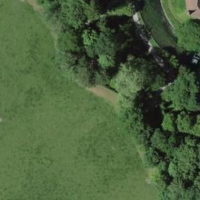
EUNIS habitat code: 25
Species observed at this site:
Euonymus europaeus
Ilex aquifolium
Buxus sempervirens